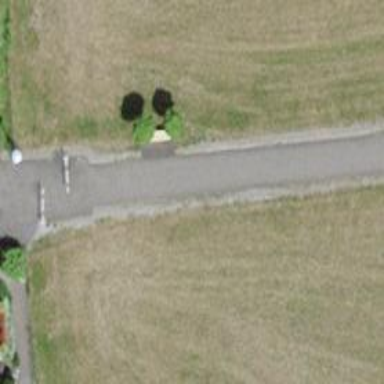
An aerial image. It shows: Bench for seating.